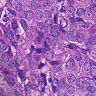
Metastatic tissue present: yes